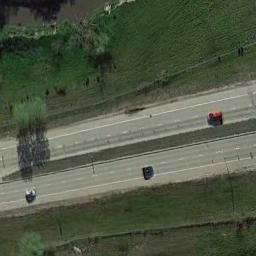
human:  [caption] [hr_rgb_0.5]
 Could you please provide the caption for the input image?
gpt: A straight freeway goes through the lawn and some cars are driving on the freeway .

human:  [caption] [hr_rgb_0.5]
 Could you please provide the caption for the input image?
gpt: There are large green lawns and green trees around the freeway, And there are three cars on the freeway .

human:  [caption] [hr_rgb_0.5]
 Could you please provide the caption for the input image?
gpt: The winding highway is lined with trees .

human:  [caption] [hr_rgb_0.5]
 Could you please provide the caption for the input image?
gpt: The freeway goes through the grass with some cars .

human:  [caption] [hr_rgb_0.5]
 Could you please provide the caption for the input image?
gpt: There are green lawns beside the freeway .